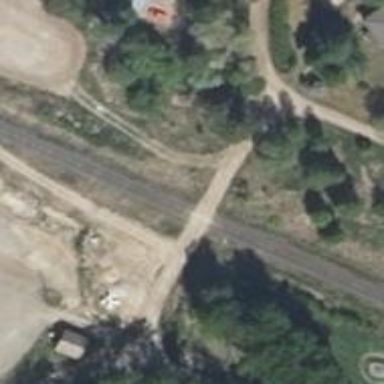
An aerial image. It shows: Level crossing with saltire marking.